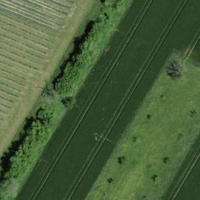
EUNIS habitat code: 25
Species observed at this site:
Pyrrhula pyrrhula